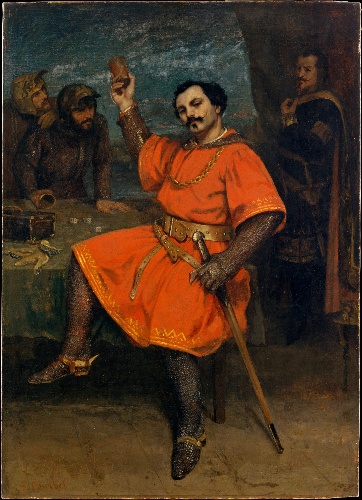
Title: Louis Gueymard (1822–1880) as Robert le Diable
Artist: Gustave Courbet
Artist bio: French, Ornans 1819–1877 La Tour-de-Peilz
Date: 1857
Object type: Painting
Classification: Paintings
Medium: Oil on canvas
Dimensions: 58 1/2 x 42 in. (148.6 x 106.7 cm)
Department: European Paintings
Credit line: Gift of Elizabeth Milbank Anderson, 1919
Accession year: 1919
Repository: Metropolitan Museum of Art, New York, NY
Tags: Men|Portraits|Actors